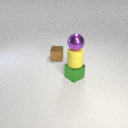
small purple metal sphere above small yellow rubber cylinder